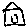
Label: house